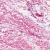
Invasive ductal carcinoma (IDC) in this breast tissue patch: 0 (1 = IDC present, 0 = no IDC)